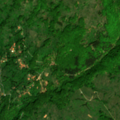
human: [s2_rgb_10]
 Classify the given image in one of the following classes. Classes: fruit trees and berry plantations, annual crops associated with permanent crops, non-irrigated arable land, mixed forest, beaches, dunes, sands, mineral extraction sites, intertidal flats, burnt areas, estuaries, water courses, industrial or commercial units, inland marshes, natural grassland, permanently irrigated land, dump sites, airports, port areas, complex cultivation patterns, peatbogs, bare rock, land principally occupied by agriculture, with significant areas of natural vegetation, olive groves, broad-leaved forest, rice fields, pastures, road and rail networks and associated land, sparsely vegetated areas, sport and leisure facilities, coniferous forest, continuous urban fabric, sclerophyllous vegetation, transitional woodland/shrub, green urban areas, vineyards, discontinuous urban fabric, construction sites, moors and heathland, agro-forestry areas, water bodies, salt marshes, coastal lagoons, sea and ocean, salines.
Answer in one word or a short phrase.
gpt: pastures, complex cultivation patterns, broad-leaved forest, mixed forest, transitional woodland/shrub